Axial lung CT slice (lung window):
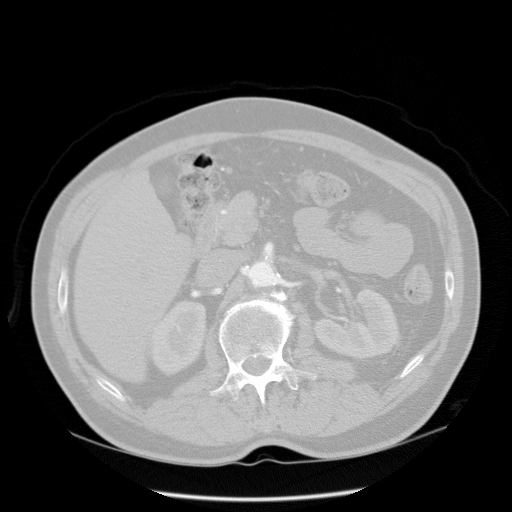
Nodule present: no